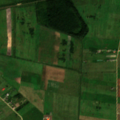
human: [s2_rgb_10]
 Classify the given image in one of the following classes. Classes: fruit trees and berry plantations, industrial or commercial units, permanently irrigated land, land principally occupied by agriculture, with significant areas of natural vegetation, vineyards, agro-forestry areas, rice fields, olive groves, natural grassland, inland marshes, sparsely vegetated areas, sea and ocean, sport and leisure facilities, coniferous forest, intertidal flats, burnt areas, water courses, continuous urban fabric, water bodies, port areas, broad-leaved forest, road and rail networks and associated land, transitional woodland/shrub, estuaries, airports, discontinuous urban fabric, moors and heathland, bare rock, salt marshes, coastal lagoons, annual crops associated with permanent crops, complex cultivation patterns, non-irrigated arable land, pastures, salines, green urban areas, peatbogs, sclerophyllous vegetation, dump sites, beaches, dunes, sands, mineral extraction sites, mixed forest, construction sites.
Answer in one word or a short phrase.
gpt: non-irrigated arable land, complex cultivation patterns